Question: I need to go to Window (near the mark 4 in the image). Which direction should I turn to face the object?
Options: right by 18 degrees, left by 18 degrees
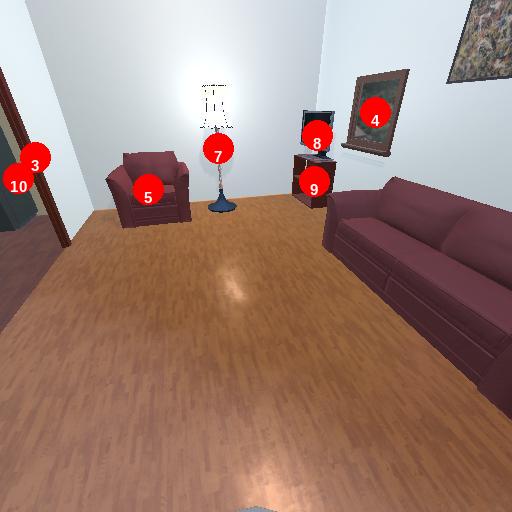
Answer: right by 18 degrees